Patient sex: M
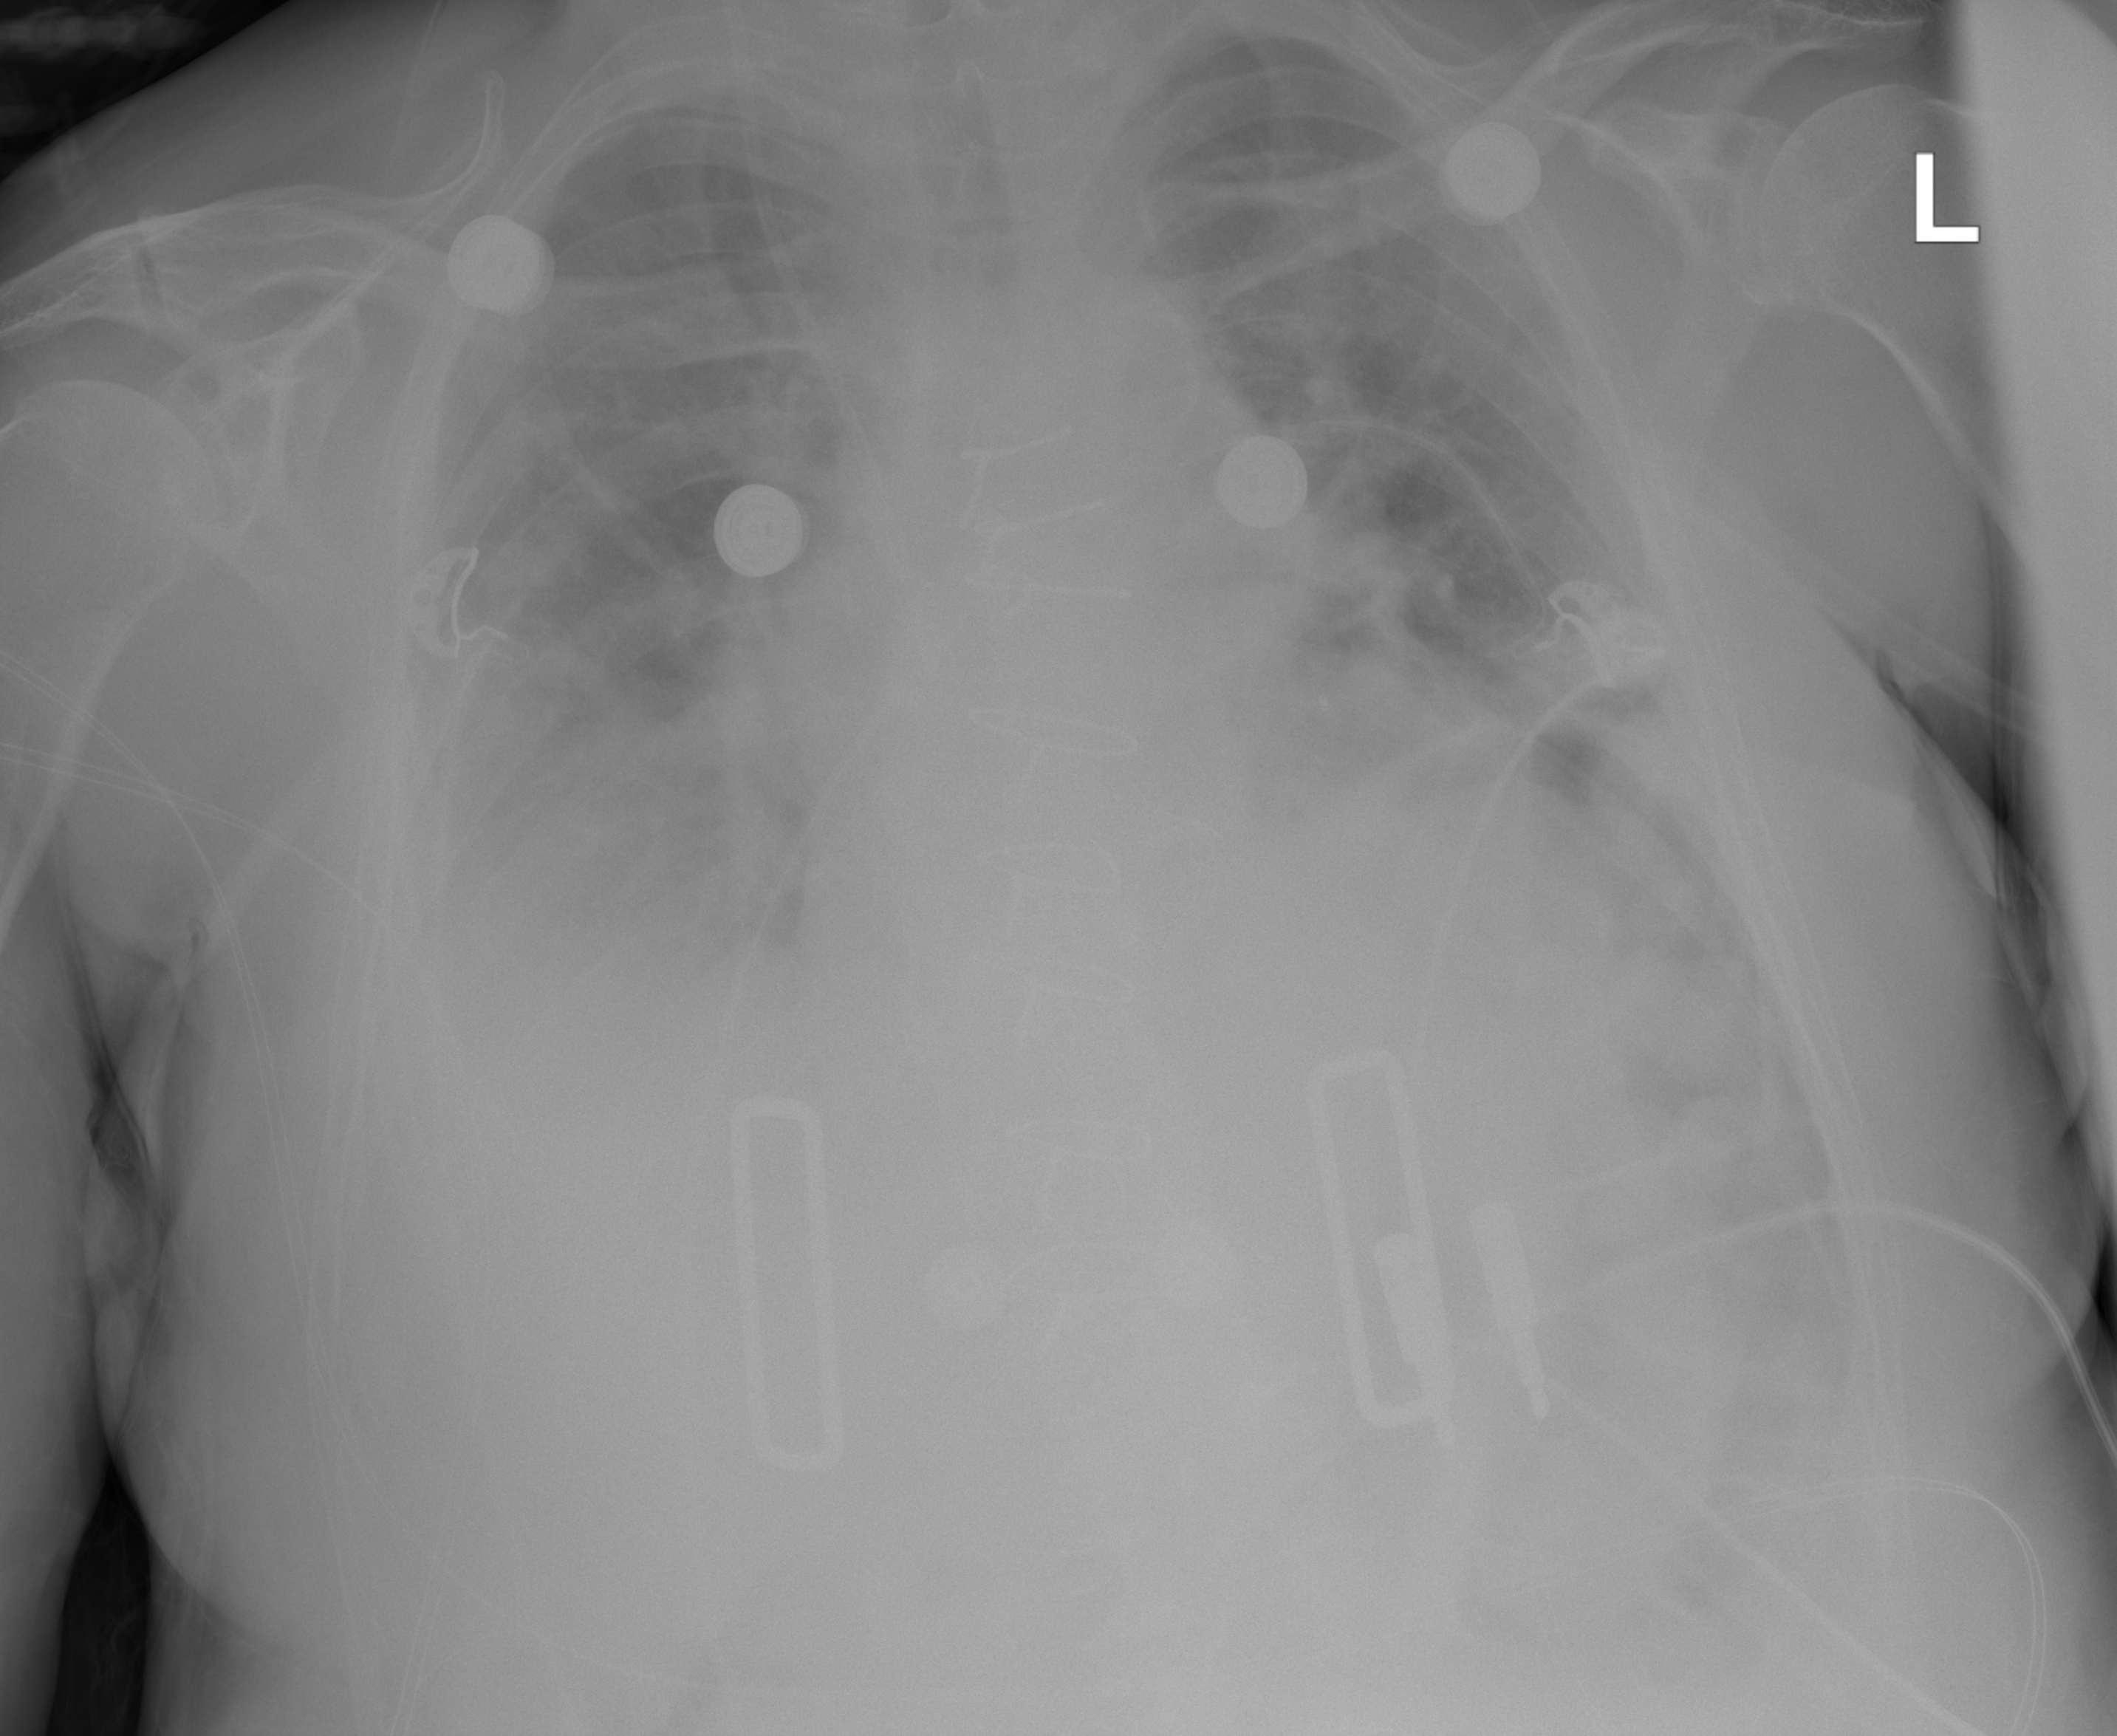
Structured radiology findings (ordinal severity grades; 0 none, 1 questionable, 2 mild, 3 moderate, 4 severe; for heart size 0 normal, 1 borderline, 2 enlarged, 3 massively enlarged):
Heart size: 2
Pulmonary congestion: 0
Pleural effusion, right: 3
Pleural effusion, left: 2
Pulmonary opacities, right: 1
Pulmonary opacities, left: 0
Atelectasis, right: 2
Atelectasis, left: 2